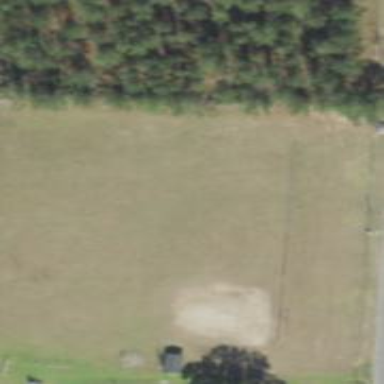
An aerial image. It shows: Baseball pitch for leisure land activities.